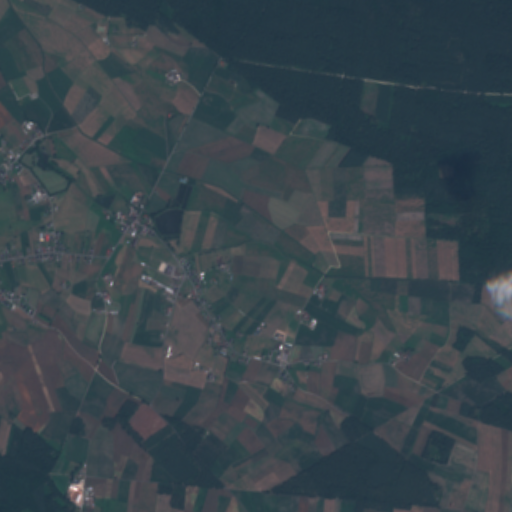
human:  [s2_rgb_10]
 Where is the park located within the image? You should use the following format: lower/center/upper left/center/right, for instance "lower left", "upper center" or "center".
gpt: The park is located in the center of the image.
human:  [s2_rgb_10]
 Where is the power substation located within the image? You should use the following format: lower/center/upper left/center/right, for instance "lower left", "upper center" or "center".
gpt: The power substation is located in the center of the image.
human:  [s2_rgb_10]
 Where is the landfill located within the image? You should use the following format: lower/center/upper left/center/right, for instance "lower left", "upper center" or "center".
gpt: There is no landfill in the image.